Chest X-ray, PA view. Patient: 48 years old, sex F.
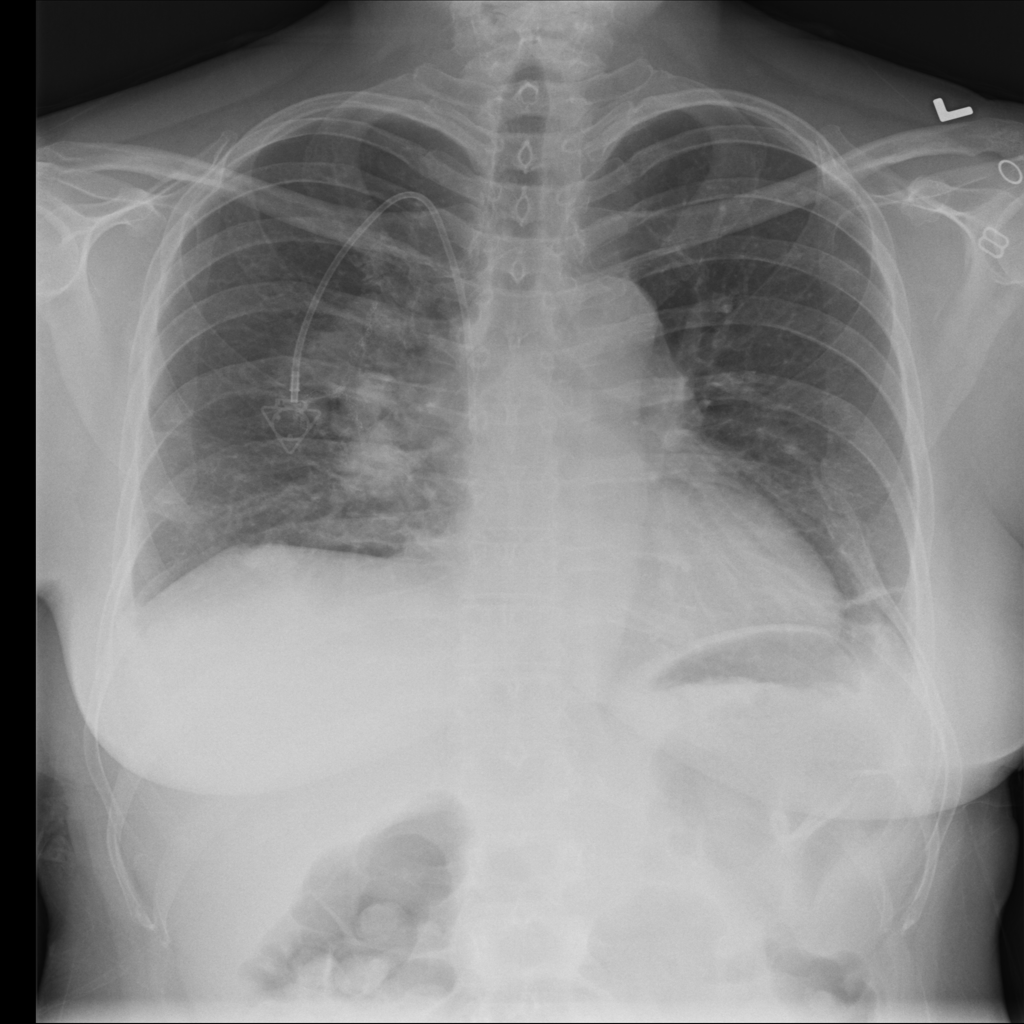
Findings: Atelectasis, Mass